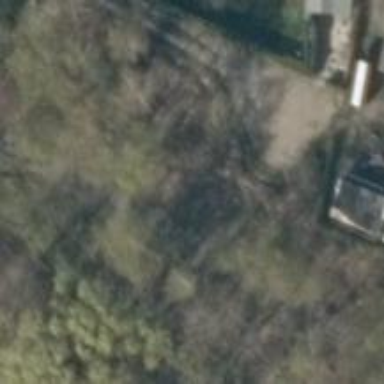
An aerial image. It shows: Abandoned railway.